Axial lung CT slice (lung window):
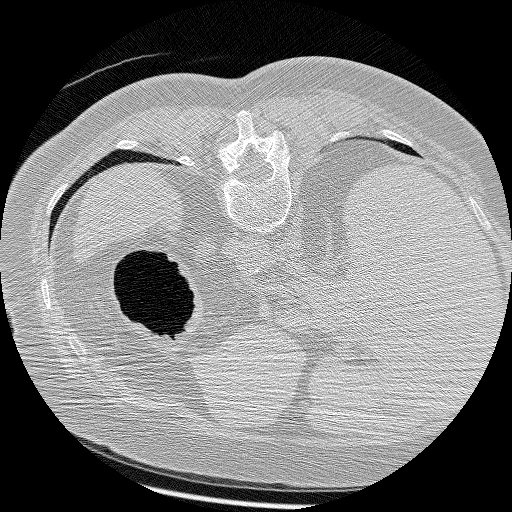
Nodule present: no